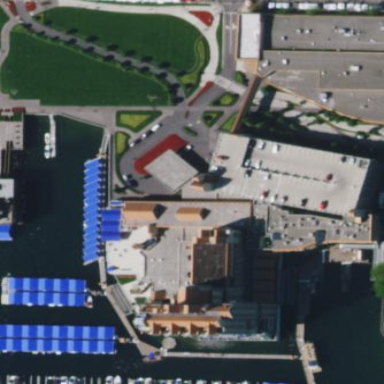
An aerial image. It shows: Man-made pier.